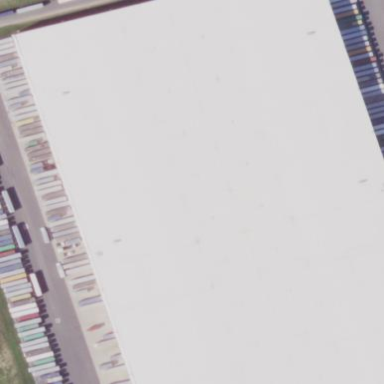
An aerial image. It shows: Warehouse.